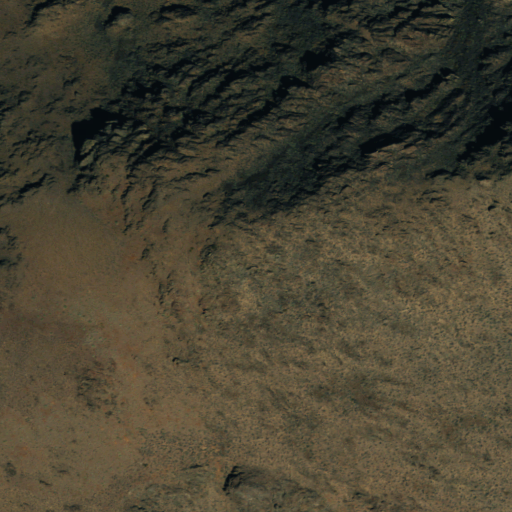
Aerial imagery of mountain in Nevada named Strawberry Butte containing shrub and evergreen forest